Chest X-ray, PA view. Patient: 58 years old, sex M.
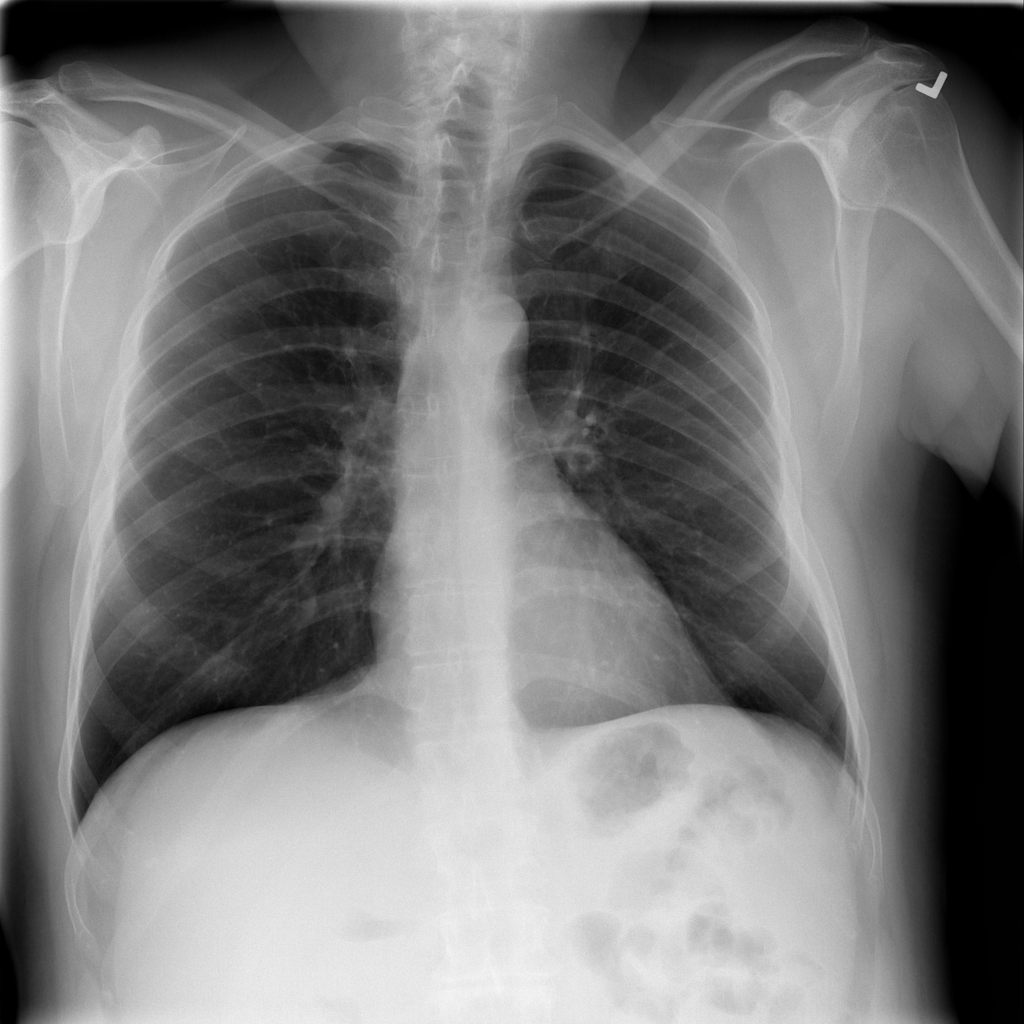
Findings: No Finding